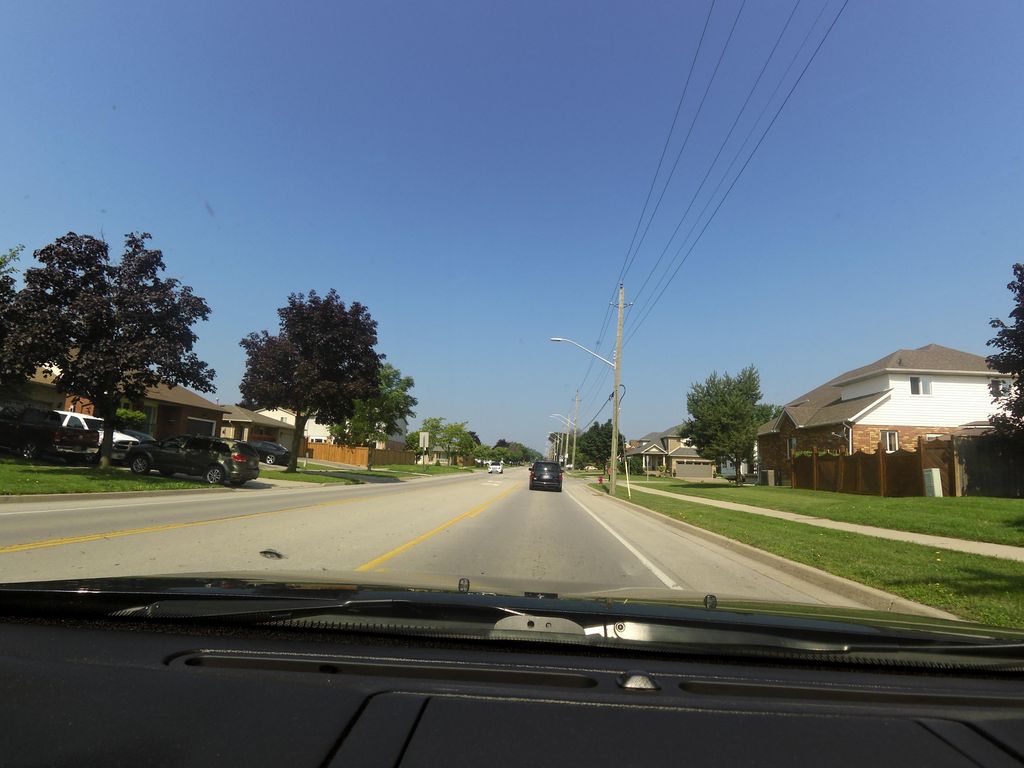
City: hamilton